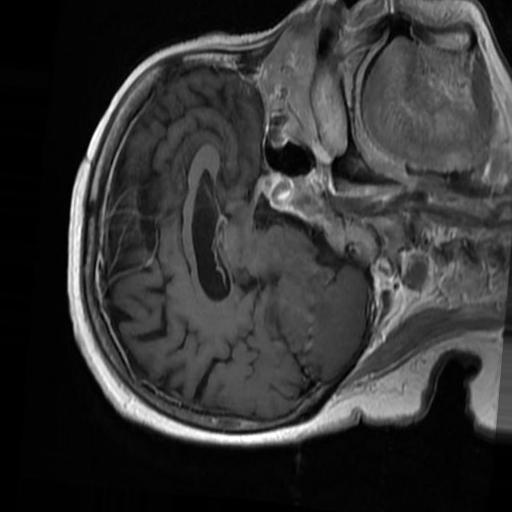
Label: brain_tumor